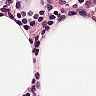
Metastatic tissue present: no